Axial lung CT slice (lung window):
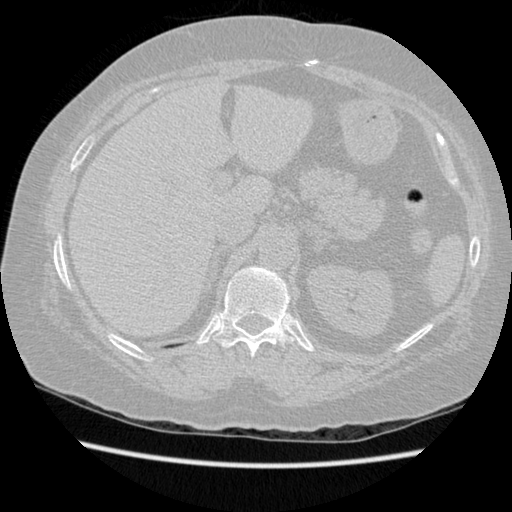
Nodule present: no